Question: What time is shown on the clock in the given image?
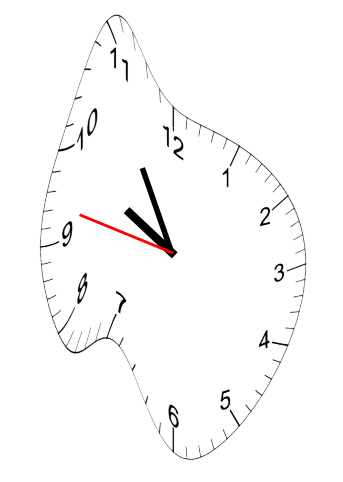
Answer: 09:54:47